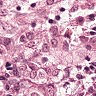
Metastatic tissue present: yes